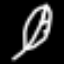
Label: leaf